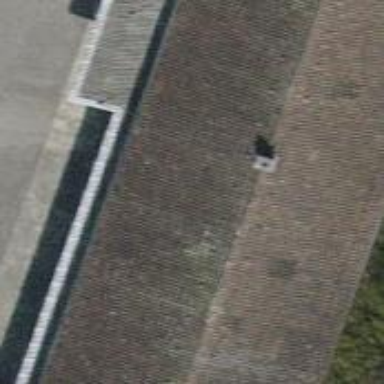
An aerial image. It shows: View of roof of building.